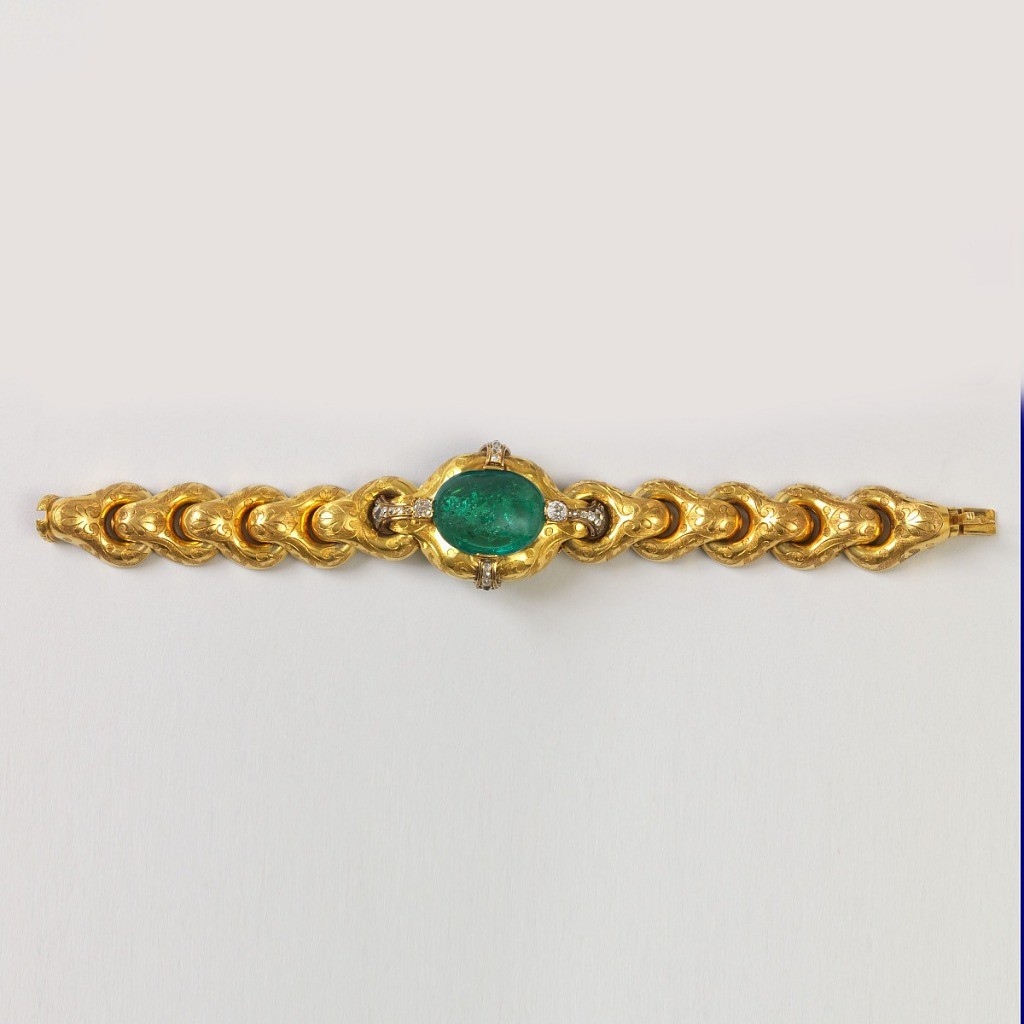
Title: Bracelet
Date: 1850–70
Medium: engraved raised sheet gold, cabochon emerald, rose-cut cut diamonds
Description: Cabochon emerald set into center and surrounded by bands set with diamonds, the links engraved with foliagein reserves. The bracelet in fitted box covered with velvet and with gold leaf crown impressed into textile.